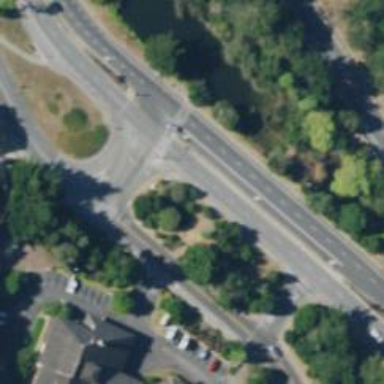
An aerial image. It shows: Traffic island located on footway.